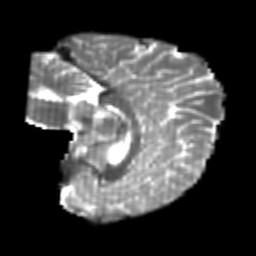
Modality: T2w
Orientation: sagittal
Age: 22
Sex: female
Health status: healthy
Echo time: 0.074 s